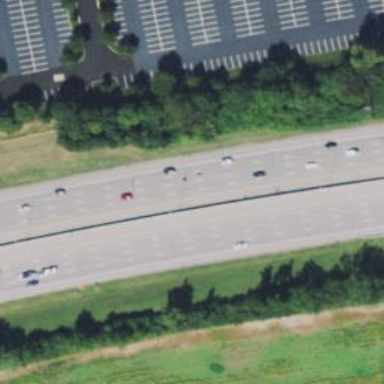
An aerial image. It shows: Motorway with asphalt surface and embankment.